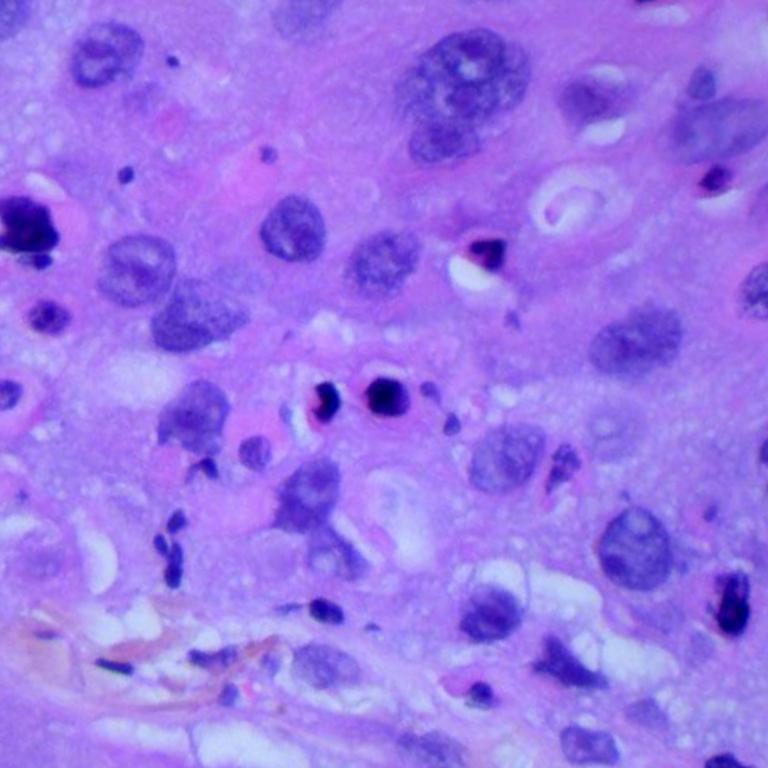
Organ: lung
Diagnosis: squamous carcinomas